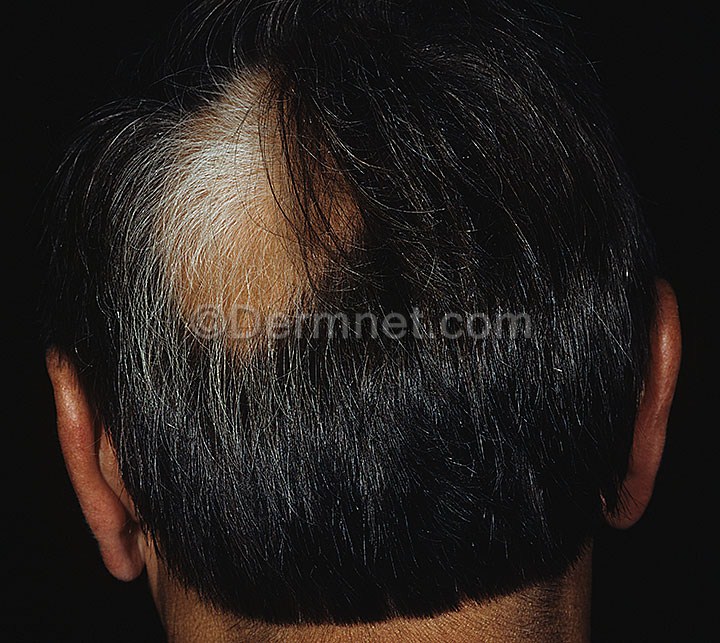
Disease: Nail Fungus and other Nail Disease